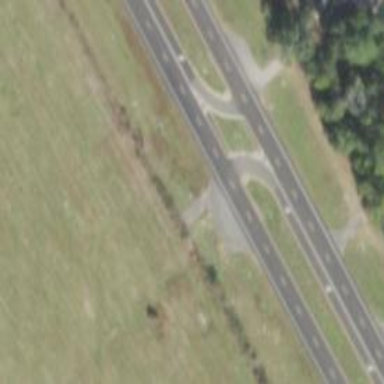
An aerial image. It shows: Trunk link highway.